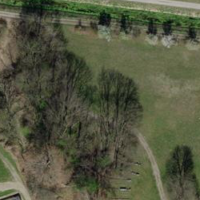
EUNIS habitat code: 41
Species observed at this site:
Corvus corone
Milvus migrans